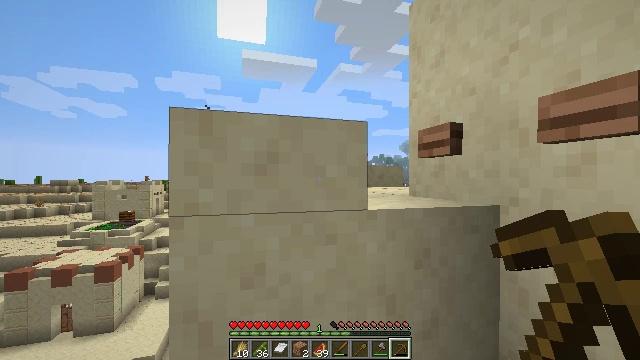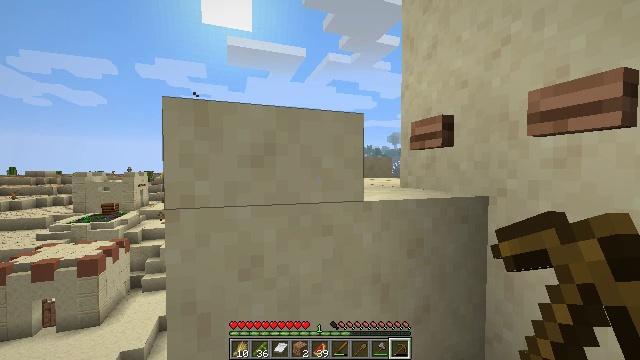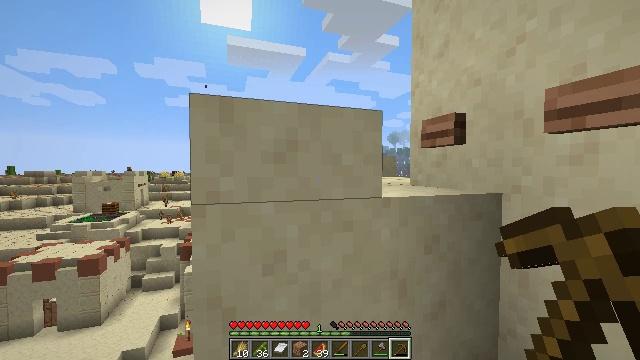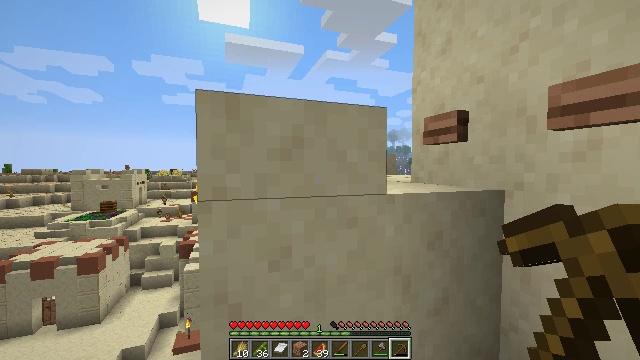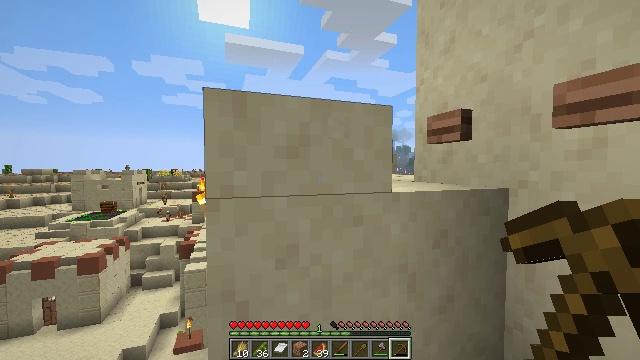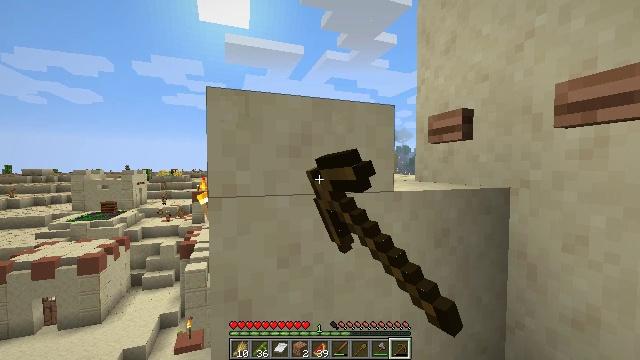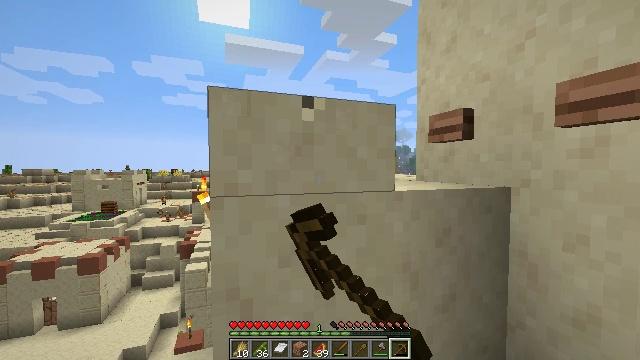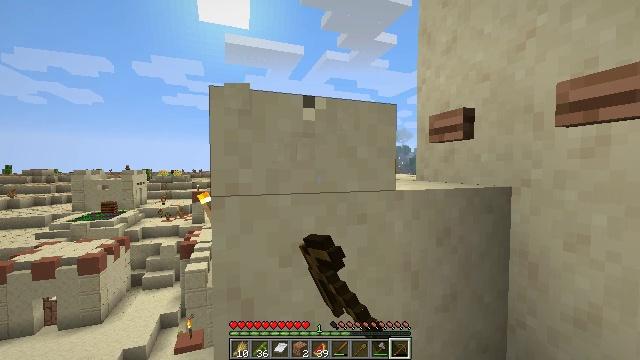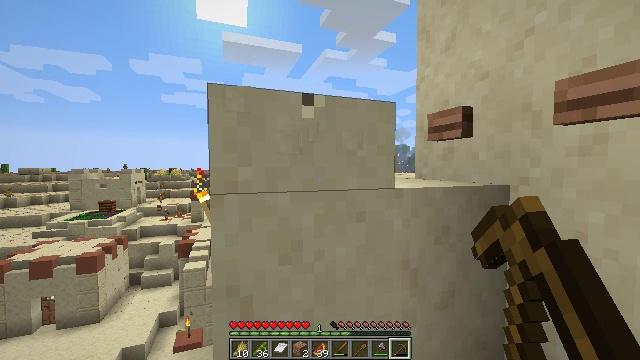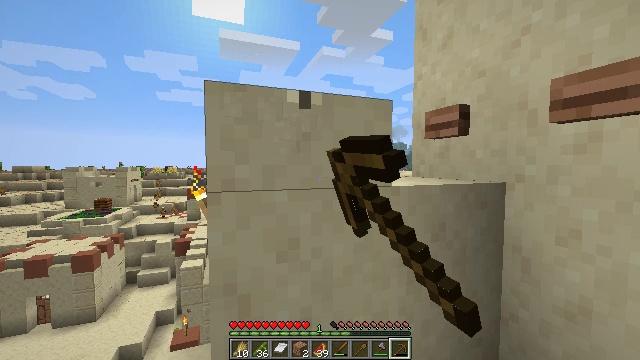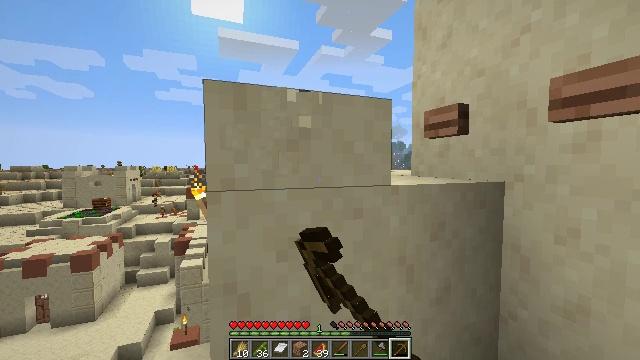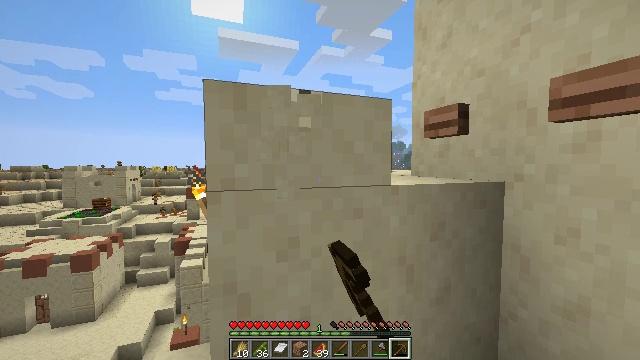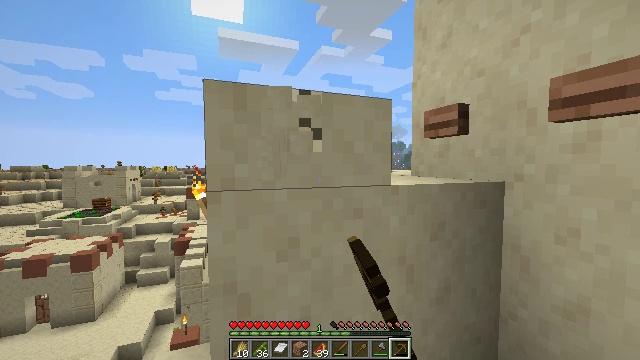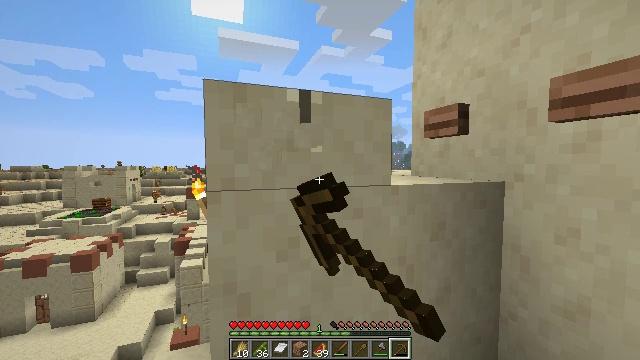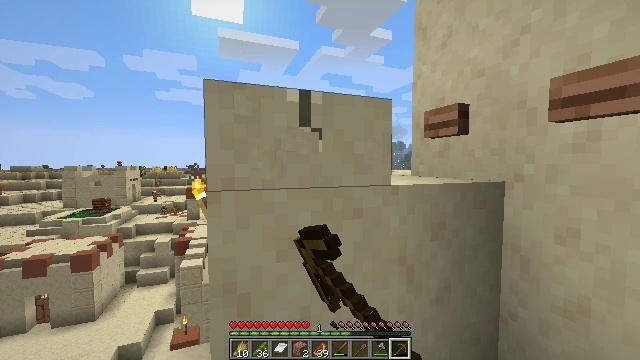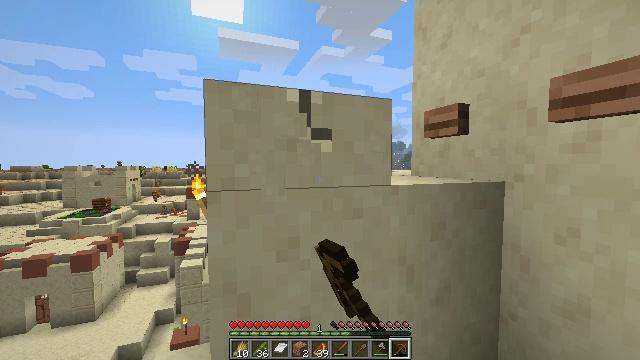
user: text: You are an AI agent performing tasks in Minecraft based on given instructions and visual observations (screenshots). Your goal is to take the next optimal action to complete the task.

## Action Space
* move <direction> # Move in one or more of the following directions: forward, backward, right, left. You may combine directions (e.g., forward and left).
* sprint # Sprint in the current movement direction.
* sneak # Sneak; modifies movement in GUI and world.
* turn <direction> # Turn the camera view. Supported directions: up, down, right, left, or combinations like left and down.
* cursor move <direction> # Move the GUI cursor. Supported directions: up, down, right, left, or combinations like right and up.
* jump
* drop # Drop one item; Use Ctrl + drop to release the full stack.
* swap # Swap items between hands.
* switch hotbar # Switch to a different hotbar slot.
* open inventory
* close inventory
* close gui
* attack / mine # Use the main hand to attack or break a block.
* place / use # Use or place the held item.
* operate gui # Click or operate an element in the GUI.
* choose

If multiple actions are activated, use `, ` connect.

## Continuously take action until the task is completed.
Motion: motion action
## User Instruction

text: Mine the smooth sandstone slab from the structure.
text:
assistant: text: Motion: turn right and down
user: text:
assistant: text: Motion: no_op
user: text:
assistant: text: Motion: no_op
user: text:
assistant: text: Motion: attack / mine
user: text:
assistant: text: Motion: attack / mine
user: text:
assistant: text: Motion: attack / mine
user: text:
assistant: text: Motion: attack / mine
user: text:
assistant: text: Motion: attack / mine
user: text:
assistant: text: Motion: attack / mine
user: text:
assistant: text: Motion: attack / mine
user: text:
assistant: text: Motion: attack / mine
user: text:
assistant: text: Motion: attack / mine
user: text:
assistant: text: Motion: attack / mine
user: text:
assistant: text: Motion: attack / mine
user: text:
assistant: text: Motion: attack / mine
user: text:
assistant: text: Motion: attack / mine
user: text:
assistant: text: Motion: attack / mine
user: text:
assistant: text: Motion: attack / mine
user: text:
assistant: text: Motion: attack / mine
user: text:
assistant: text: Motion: attack / mine
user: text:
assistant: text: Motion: attack / mine
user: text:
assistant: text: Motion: attack / mine
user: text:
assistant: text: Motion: attack / mine
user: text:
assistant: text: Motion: attack / mine
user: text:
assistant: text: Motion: attack / mine
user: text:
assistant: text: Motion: attack / mine
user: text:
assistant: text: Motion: attack / mine
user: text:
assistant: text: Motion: attack / mine
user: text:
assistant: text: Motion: attack / mine
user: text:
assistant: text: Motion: attack / mine